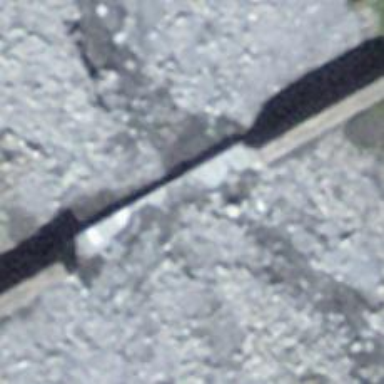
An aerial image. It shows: Check dam along waterway with retaining wall.